Question: My application uses a database and works pretty well on all Android devices.
Recently some users pointed that it crashes on HTC Tattoo. I decided to give a try and got one in loan.
So, the error come when I call: this.getWritableDatabase();
'''
09-27 18:26:22.292: ERROR/Database(1537): sqlite3_open_v2("/data/data/com.xxx.xxx/databases/radars.db", &handle, 6, NULL) failed
09-27 18:26:22.292: WARN/System.err(1537): android.database.sqlite.SQLiteException: unable to open database file
'''
And I have checked, the Database is in the device:

I really cannot understand what happens....
Thank a lot for your help!
As noticed by LAS_VEGAS
'''
# sqlite3 /data/data/com.xxx.xxx/databases/radars.db
'''
Gives this result:
'''
sqlite3: not found
'''
Seem that the HTC Tattoo has serious SQL issues:
> adb shell
# cd /system/xbin
# ls | grep sqlite3 //Nothing//
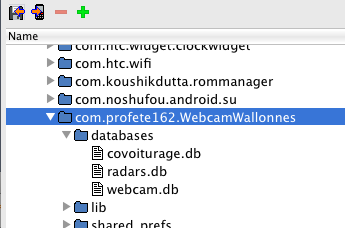
Answer: This is weird. I think this could happen when you try to access database file from multiple threads simultaneously. Could it be the case?
Also for testing purposes did you try 'getReadableDatabase()', maybe it gives a clue...
Can you access from remote shell?:
<URL>
So it seems that HTC tattoo has no sqlite3.